Question: In the table below, how can I find the two highest values in each row, then add these values together?
I have a copy of the attached table in RStudio. Is there a line of code I can use to add the two highest numbers on each row, so that I can apply to this to a much bigger dataset?

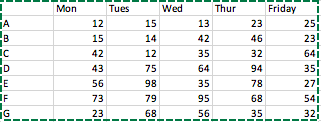
Answer: You can do a rowwise calculation where you sort the values in the specified columns and sum the highest two:
'''
library(dplyr)
df <- data.frame(Mon = c(12,15,42,43,56,73,23),
Tues = c(15,14,12,75,98,79,68),
Wed = c(13,42,35,64,35,95,56),
Thur = c(23,46,32,94,78,68,35),
Friday = c(25,23,64,35,27,54,32))
df %>%
rowwise() %>%
mutate(two_max = sum(sort(c(Mon, Tues, Wed, Thur, Friday), decreasing = TRUE)[1:2])) %>%
ungroup()
'''
If you don't want to specify the column names manually you can also select all numeric columns at once:
'''
df %>%
rowwise() %>%
mutate(two_max = sum(sort(c_across(where(is.numeric)), decreasing = TRUE)[1:2])) %>%
ungroup()
'''
Both strategies give the result:
'''
# A tibble: 7 x 6
Mon Tues Wed Thur Friday two_max
<dbl> <dbl> <dbl> <dbl> <dbl> <dbl>
1 12 15 13 23 25 48
2 15 14 42 46 23 88
3 42 12 35 32 64 106
4 43 75 64 94 35 169
5 56 98 35 78 27 176
6 73 79 95 68 54 174
7 23 68 56 35 32 124
'''